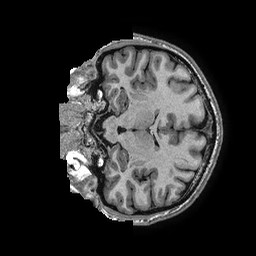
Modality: T1w
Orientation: coronal
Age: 37
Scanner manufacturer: ge
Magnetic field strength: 3 T
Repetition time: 0.006952 s
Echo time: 0.00292 s